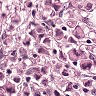
Metastatic tissue present: yes